Interaction volume radius: 5 \u00c5
Interaction volume height: 10 \u00c5
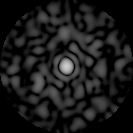
Disorder parameter: 0.8669